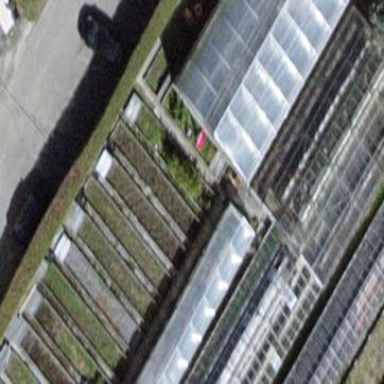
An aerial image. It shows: Greenhouse.